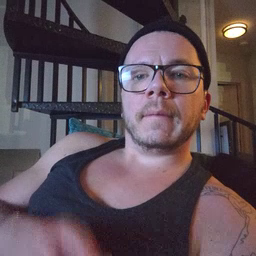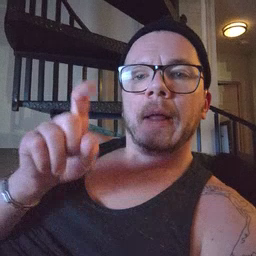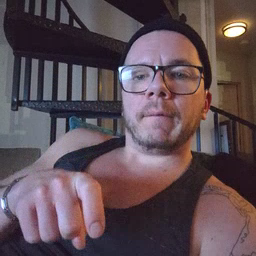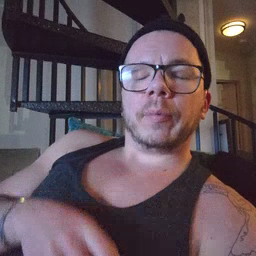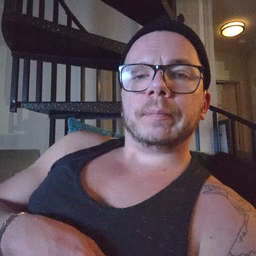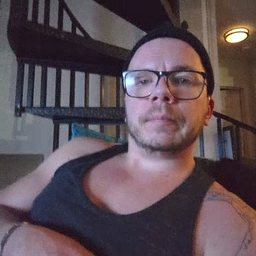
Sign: haveto